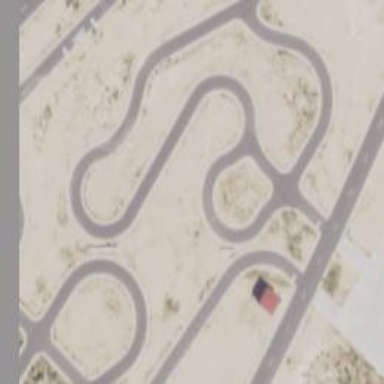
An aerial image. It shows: Raceway for motor sports.